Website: macys
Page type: customer-info-address
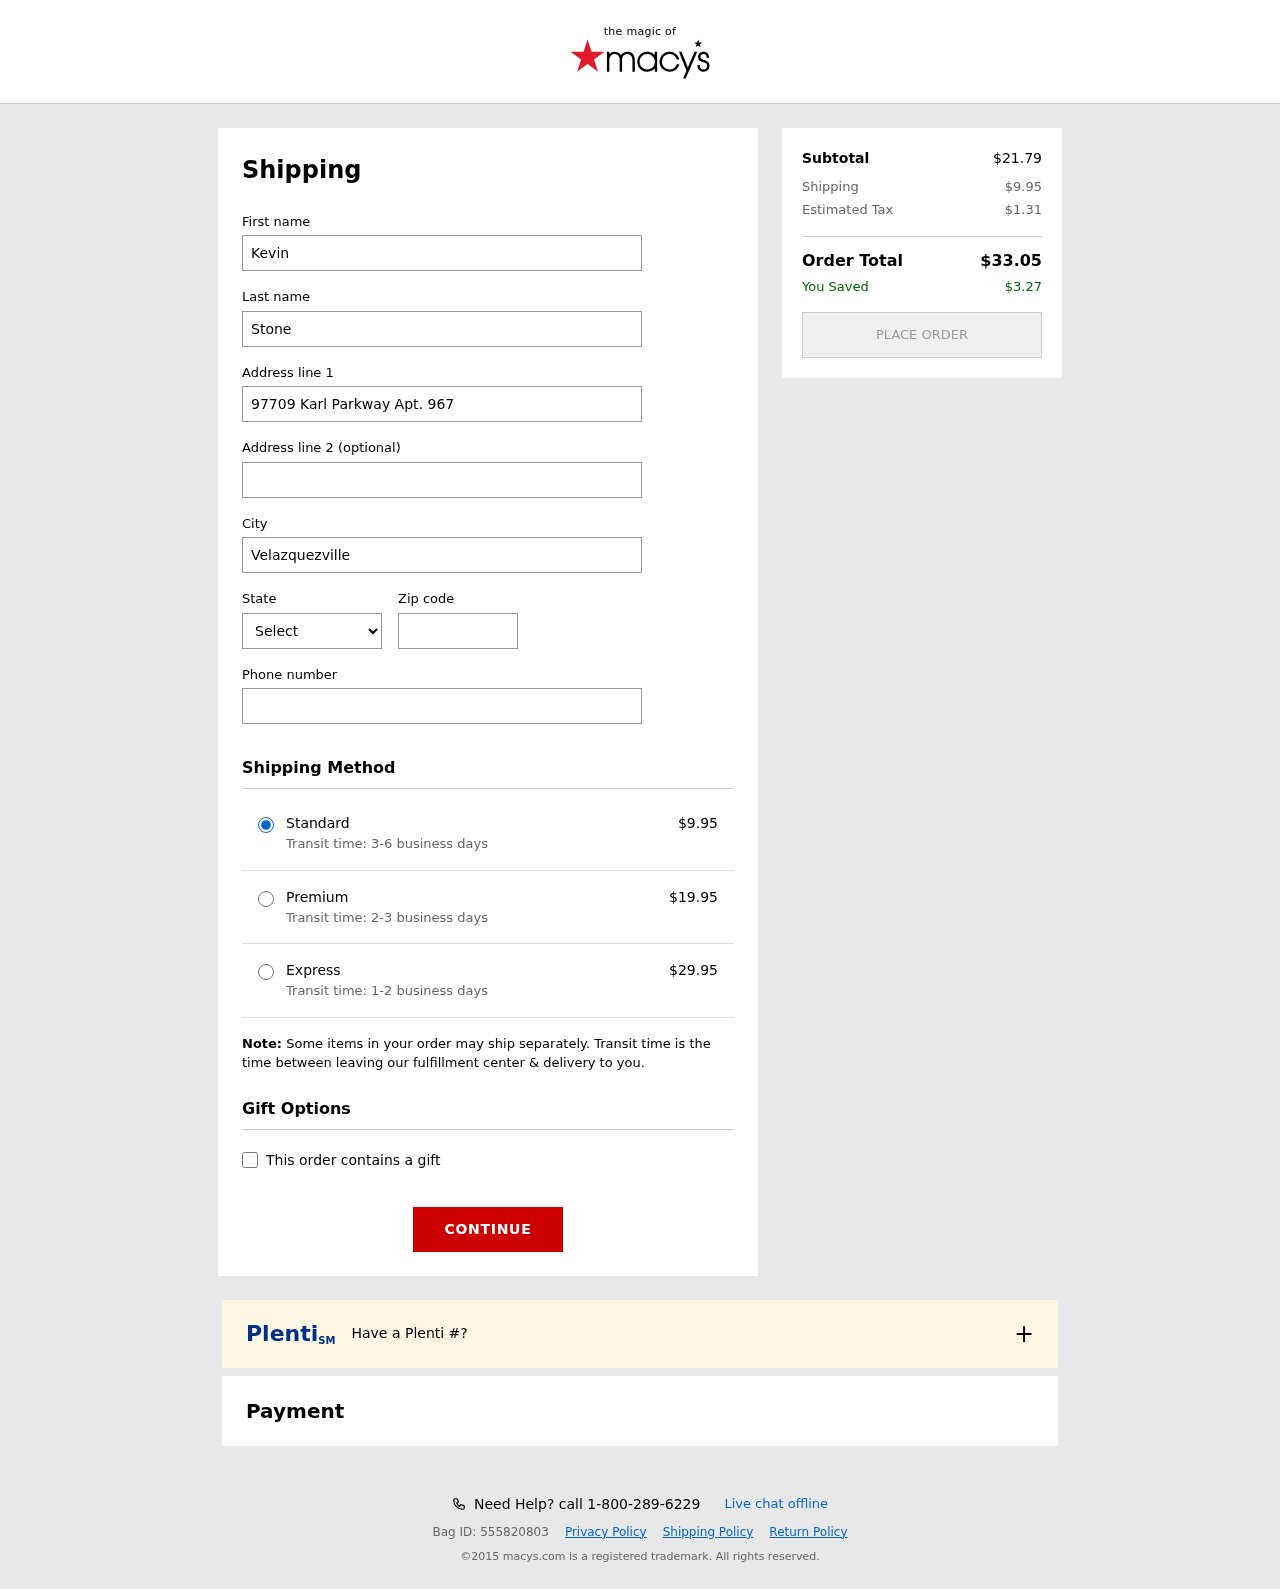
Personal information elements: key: PII_CITY
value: Velazquezville
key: PII_FIRSTNAME
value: Kevin
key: PII_LASTNAME
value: Stone
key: PII_PHONE
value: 9036539463
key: PII_POSTCODE
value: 36130
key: PII_STATE_ABBR
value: ID
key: PII_STREET
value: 97709 Karl Parkway Apt. 967
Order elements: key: ORDER_SHIPPING_COST
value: $9.95
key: ORDER_SHIPPING_COST_PREMIUM
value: $19.95
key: ORDER_SHIPPING_COST_EXPRESS
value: $29.95
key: ORDER_SUBTOTAL
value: $21.79
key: ORDER_TAX
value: $1.31
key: ORDER_TOTAL
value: $33.05
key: ORDER_SAVINGS
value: $3.27